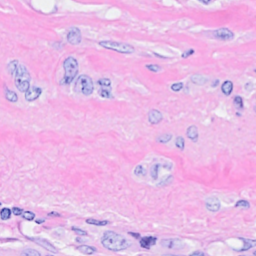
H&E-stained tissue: Breast